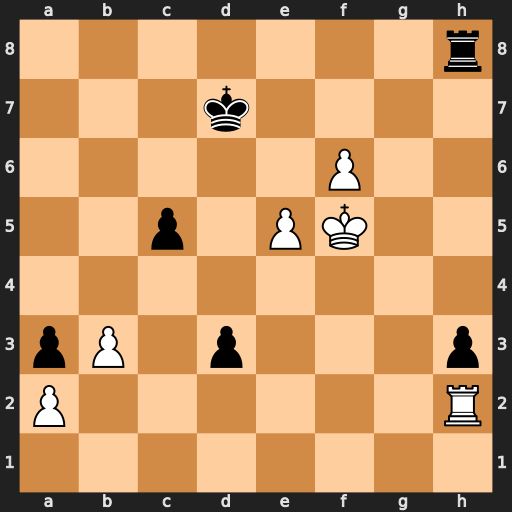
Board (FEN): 7r/3k4/5P2/2p1PK2/8/pP1p3p/P6R/8
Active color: w
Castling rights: -
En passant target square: -
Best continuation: e6+ Ke8 Ke5